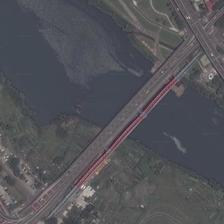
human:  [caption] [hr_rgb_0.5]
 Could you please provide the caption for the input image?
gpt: a bridge pass on a black river .

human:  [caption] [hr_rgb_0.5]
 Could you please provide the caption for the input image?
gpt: a bridge is on a river with large pieces of meadows and a parking lot on one side of it .

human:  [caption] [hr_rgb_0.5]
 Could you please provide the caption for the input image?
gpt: the river is not very wide, with a bridge crossing it, while on both sides of the river there are dense plants, dense residential areas .

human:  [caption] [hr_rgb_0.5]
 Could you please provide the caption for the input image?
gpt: a straight bridge across a broad river with on ship on it .

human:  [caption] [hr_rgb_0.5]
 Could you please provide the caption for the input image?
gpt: a long bridge is on a wide river with meadows next to it .